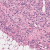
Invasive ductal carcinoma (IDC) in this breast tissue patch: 1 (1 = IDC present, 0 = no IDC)